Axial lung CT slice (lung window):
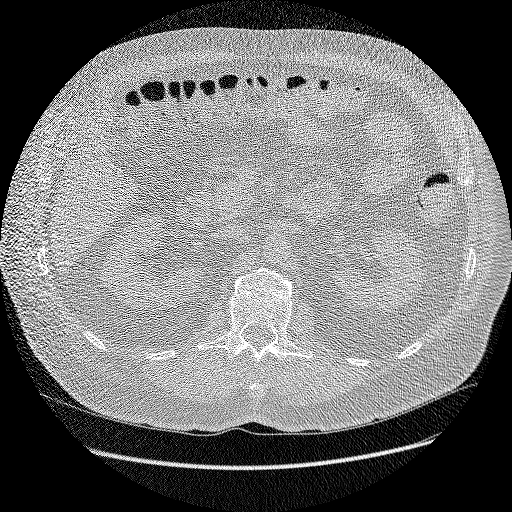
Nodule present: no